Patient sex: F
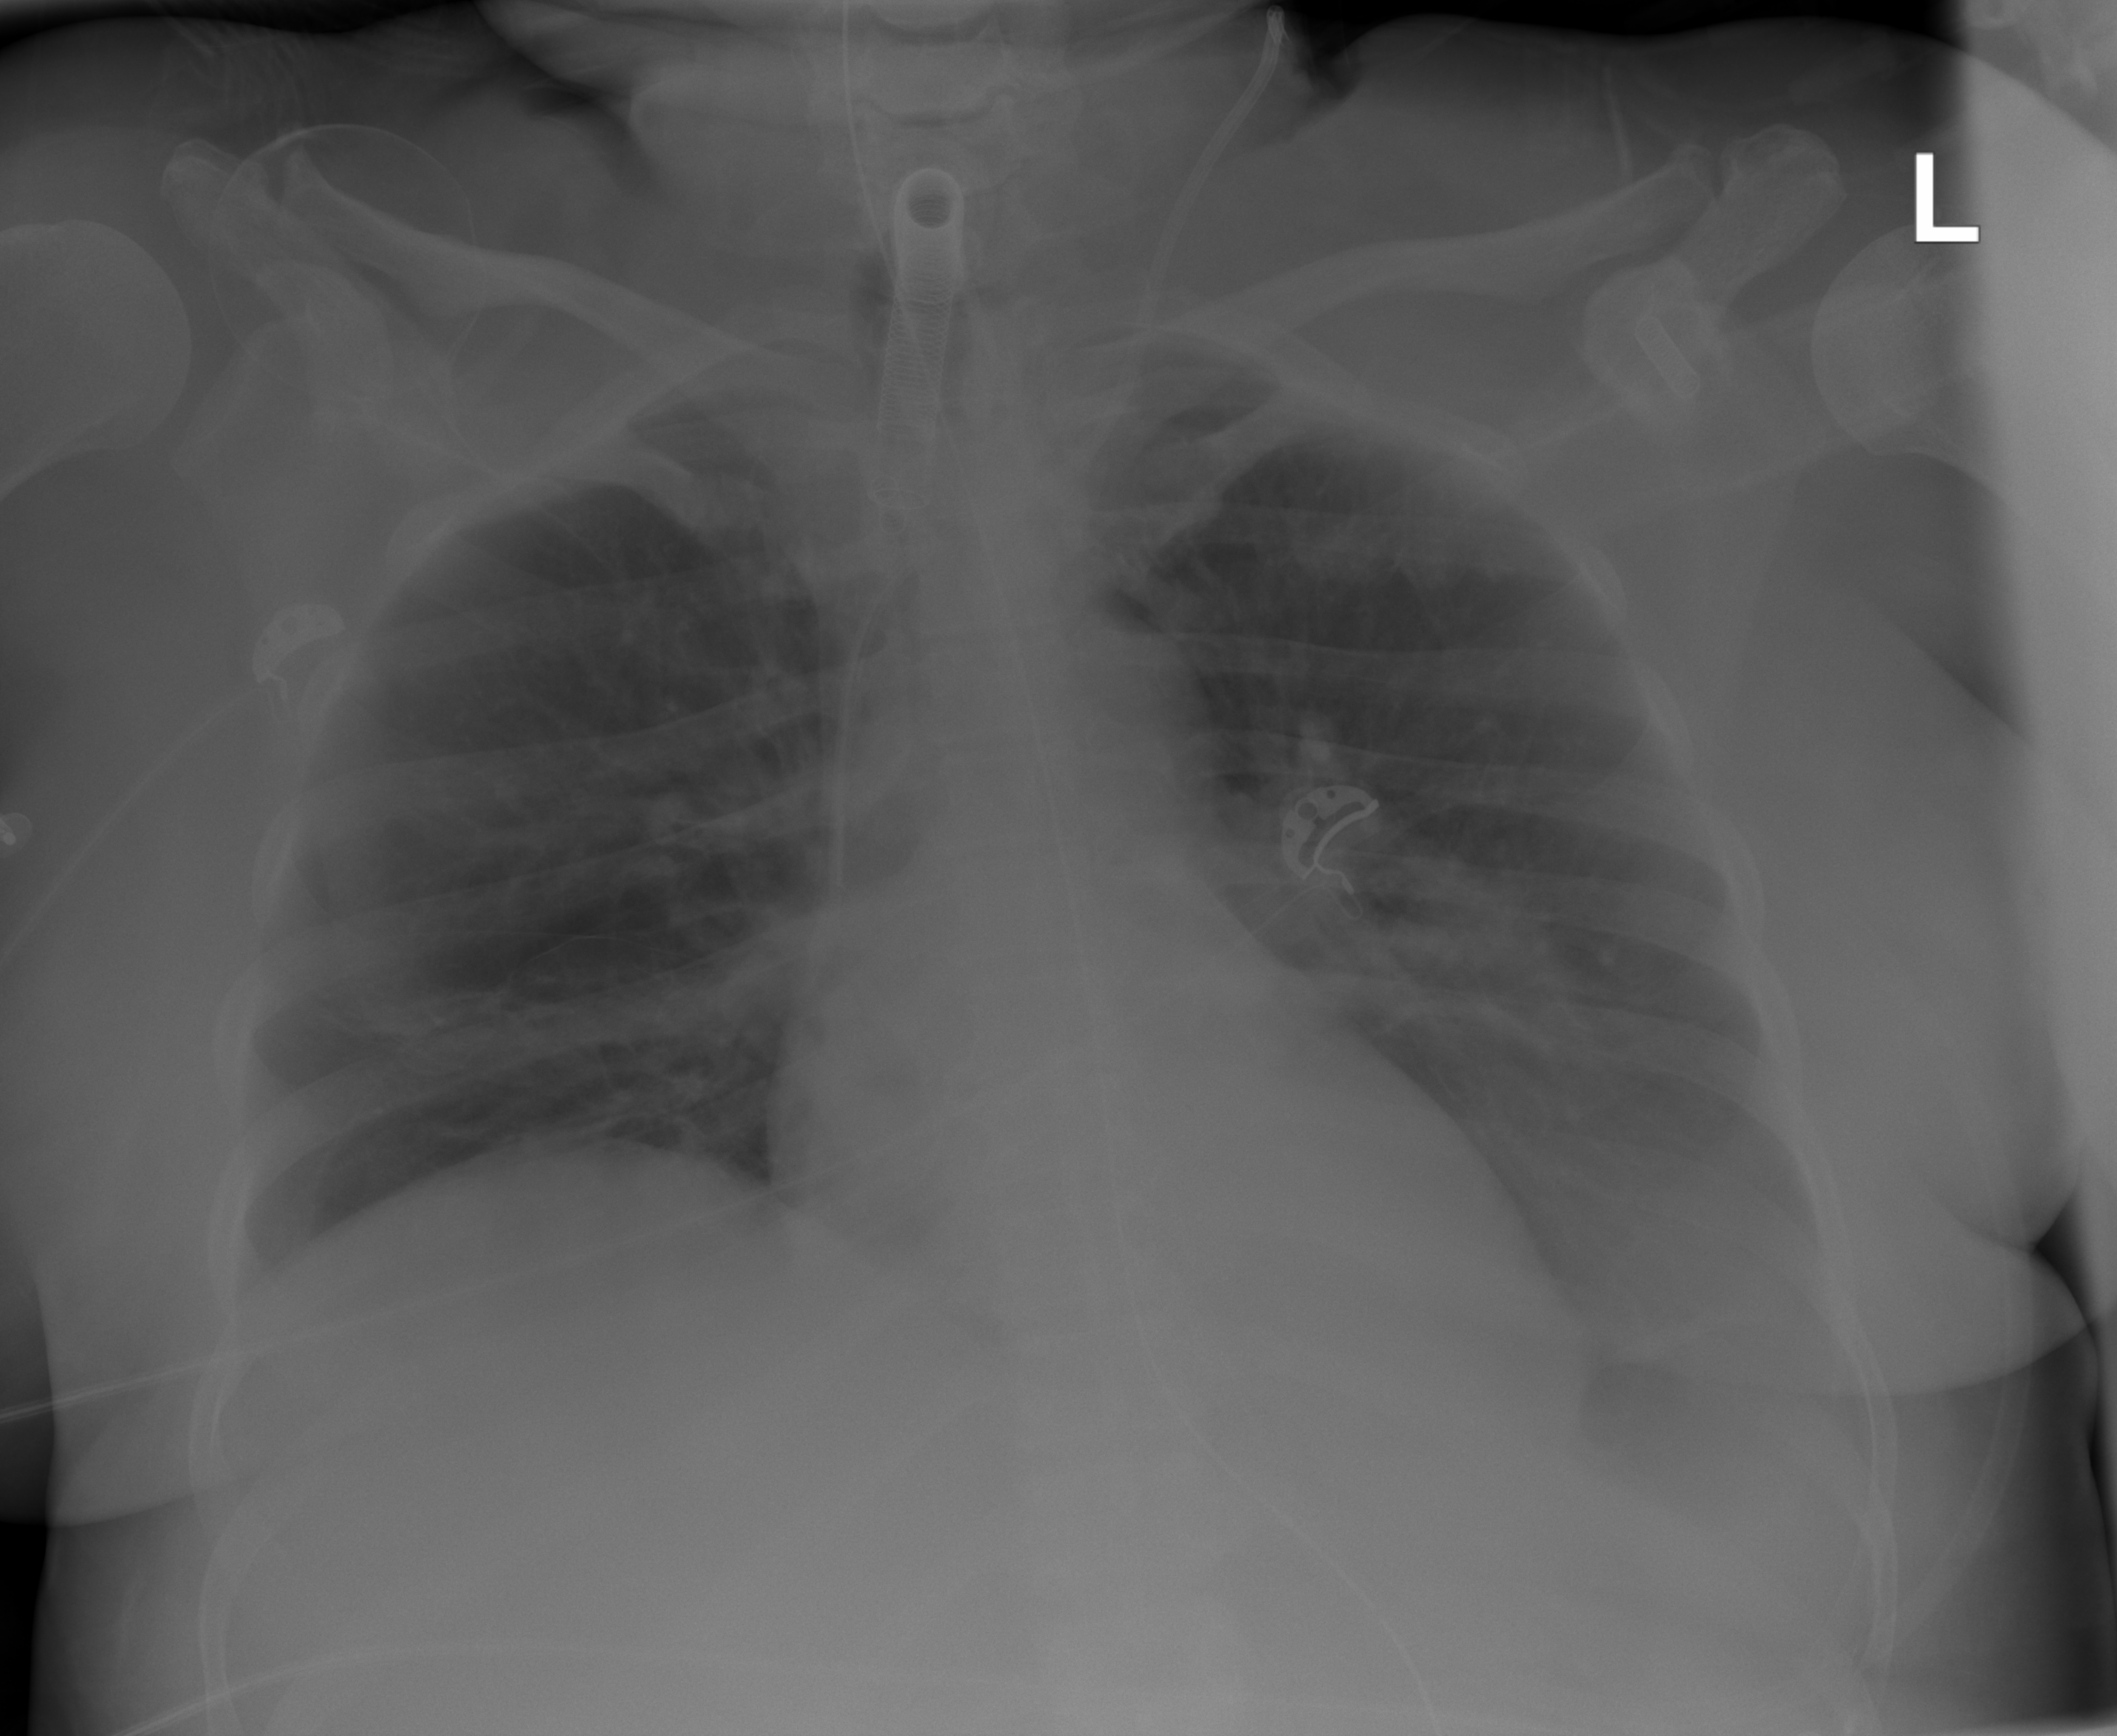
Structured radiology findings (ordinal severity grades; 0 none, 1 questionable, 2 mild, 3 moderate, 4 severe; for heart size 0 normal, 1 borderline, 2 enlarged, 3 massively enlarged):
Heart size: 0
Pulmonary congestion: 0
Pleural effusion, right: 0
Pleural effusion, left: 0
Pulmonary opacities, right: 2
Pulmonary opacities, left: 0
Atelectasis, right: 0
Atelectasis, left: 2